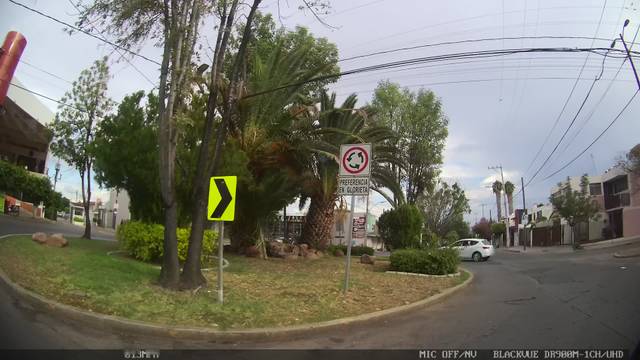
Region: Mexico
Coordinates: 21.119, -101.696